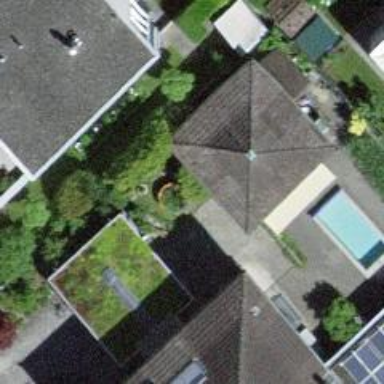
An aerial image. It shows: Building with pyramidal-shaped roof.